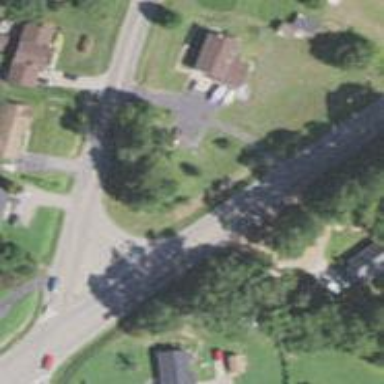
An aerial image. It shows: Stop road.